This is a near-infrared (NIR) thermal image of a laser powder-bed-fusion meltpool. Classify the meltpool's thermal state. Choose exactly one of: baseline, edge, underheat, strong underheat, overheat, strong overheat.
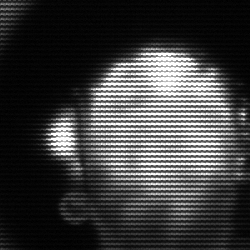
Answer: baseline